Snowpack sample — Loveland Pass, Silver Plume, Colorado, USA (2/11/26, 12:00 PM MST)
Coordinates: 39.663, -105.886
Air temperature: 35 °F
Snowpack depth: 82 cm
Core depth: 20 cm
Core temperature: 17.6 °F
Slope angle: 13°, slope face: 12°
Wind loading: high
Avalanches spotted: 1
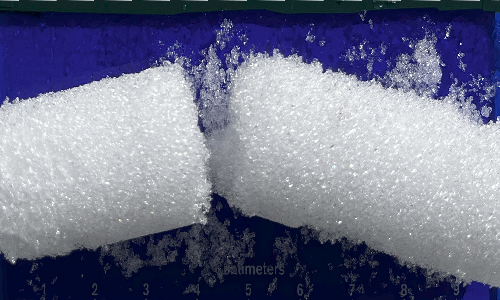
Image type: core
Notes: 1 small avalanche spotted on the north side of the bowl, lots of wind loading